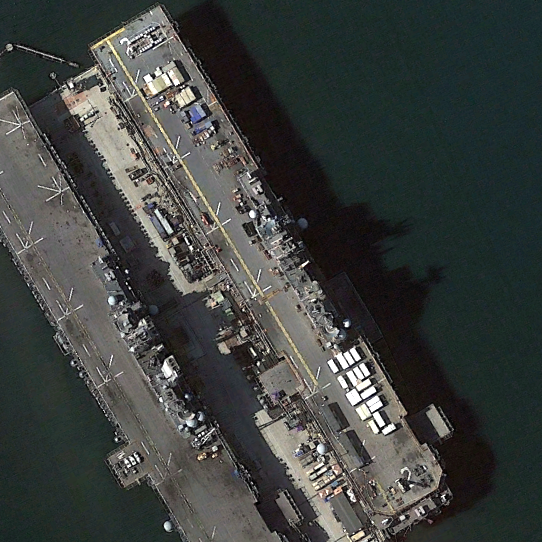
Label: assault